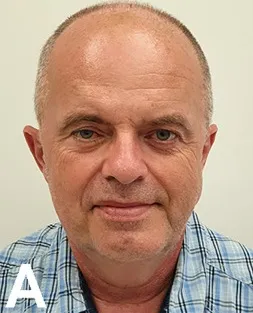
Images show treatment results in a 53-year old male with right facial nerve and abducens nerve pareses and right-sided deafness, after a partial VS removal. Photographs show the patient with the face. At rest.
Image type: medical_photograph (other_medical_photograph)